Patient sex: M
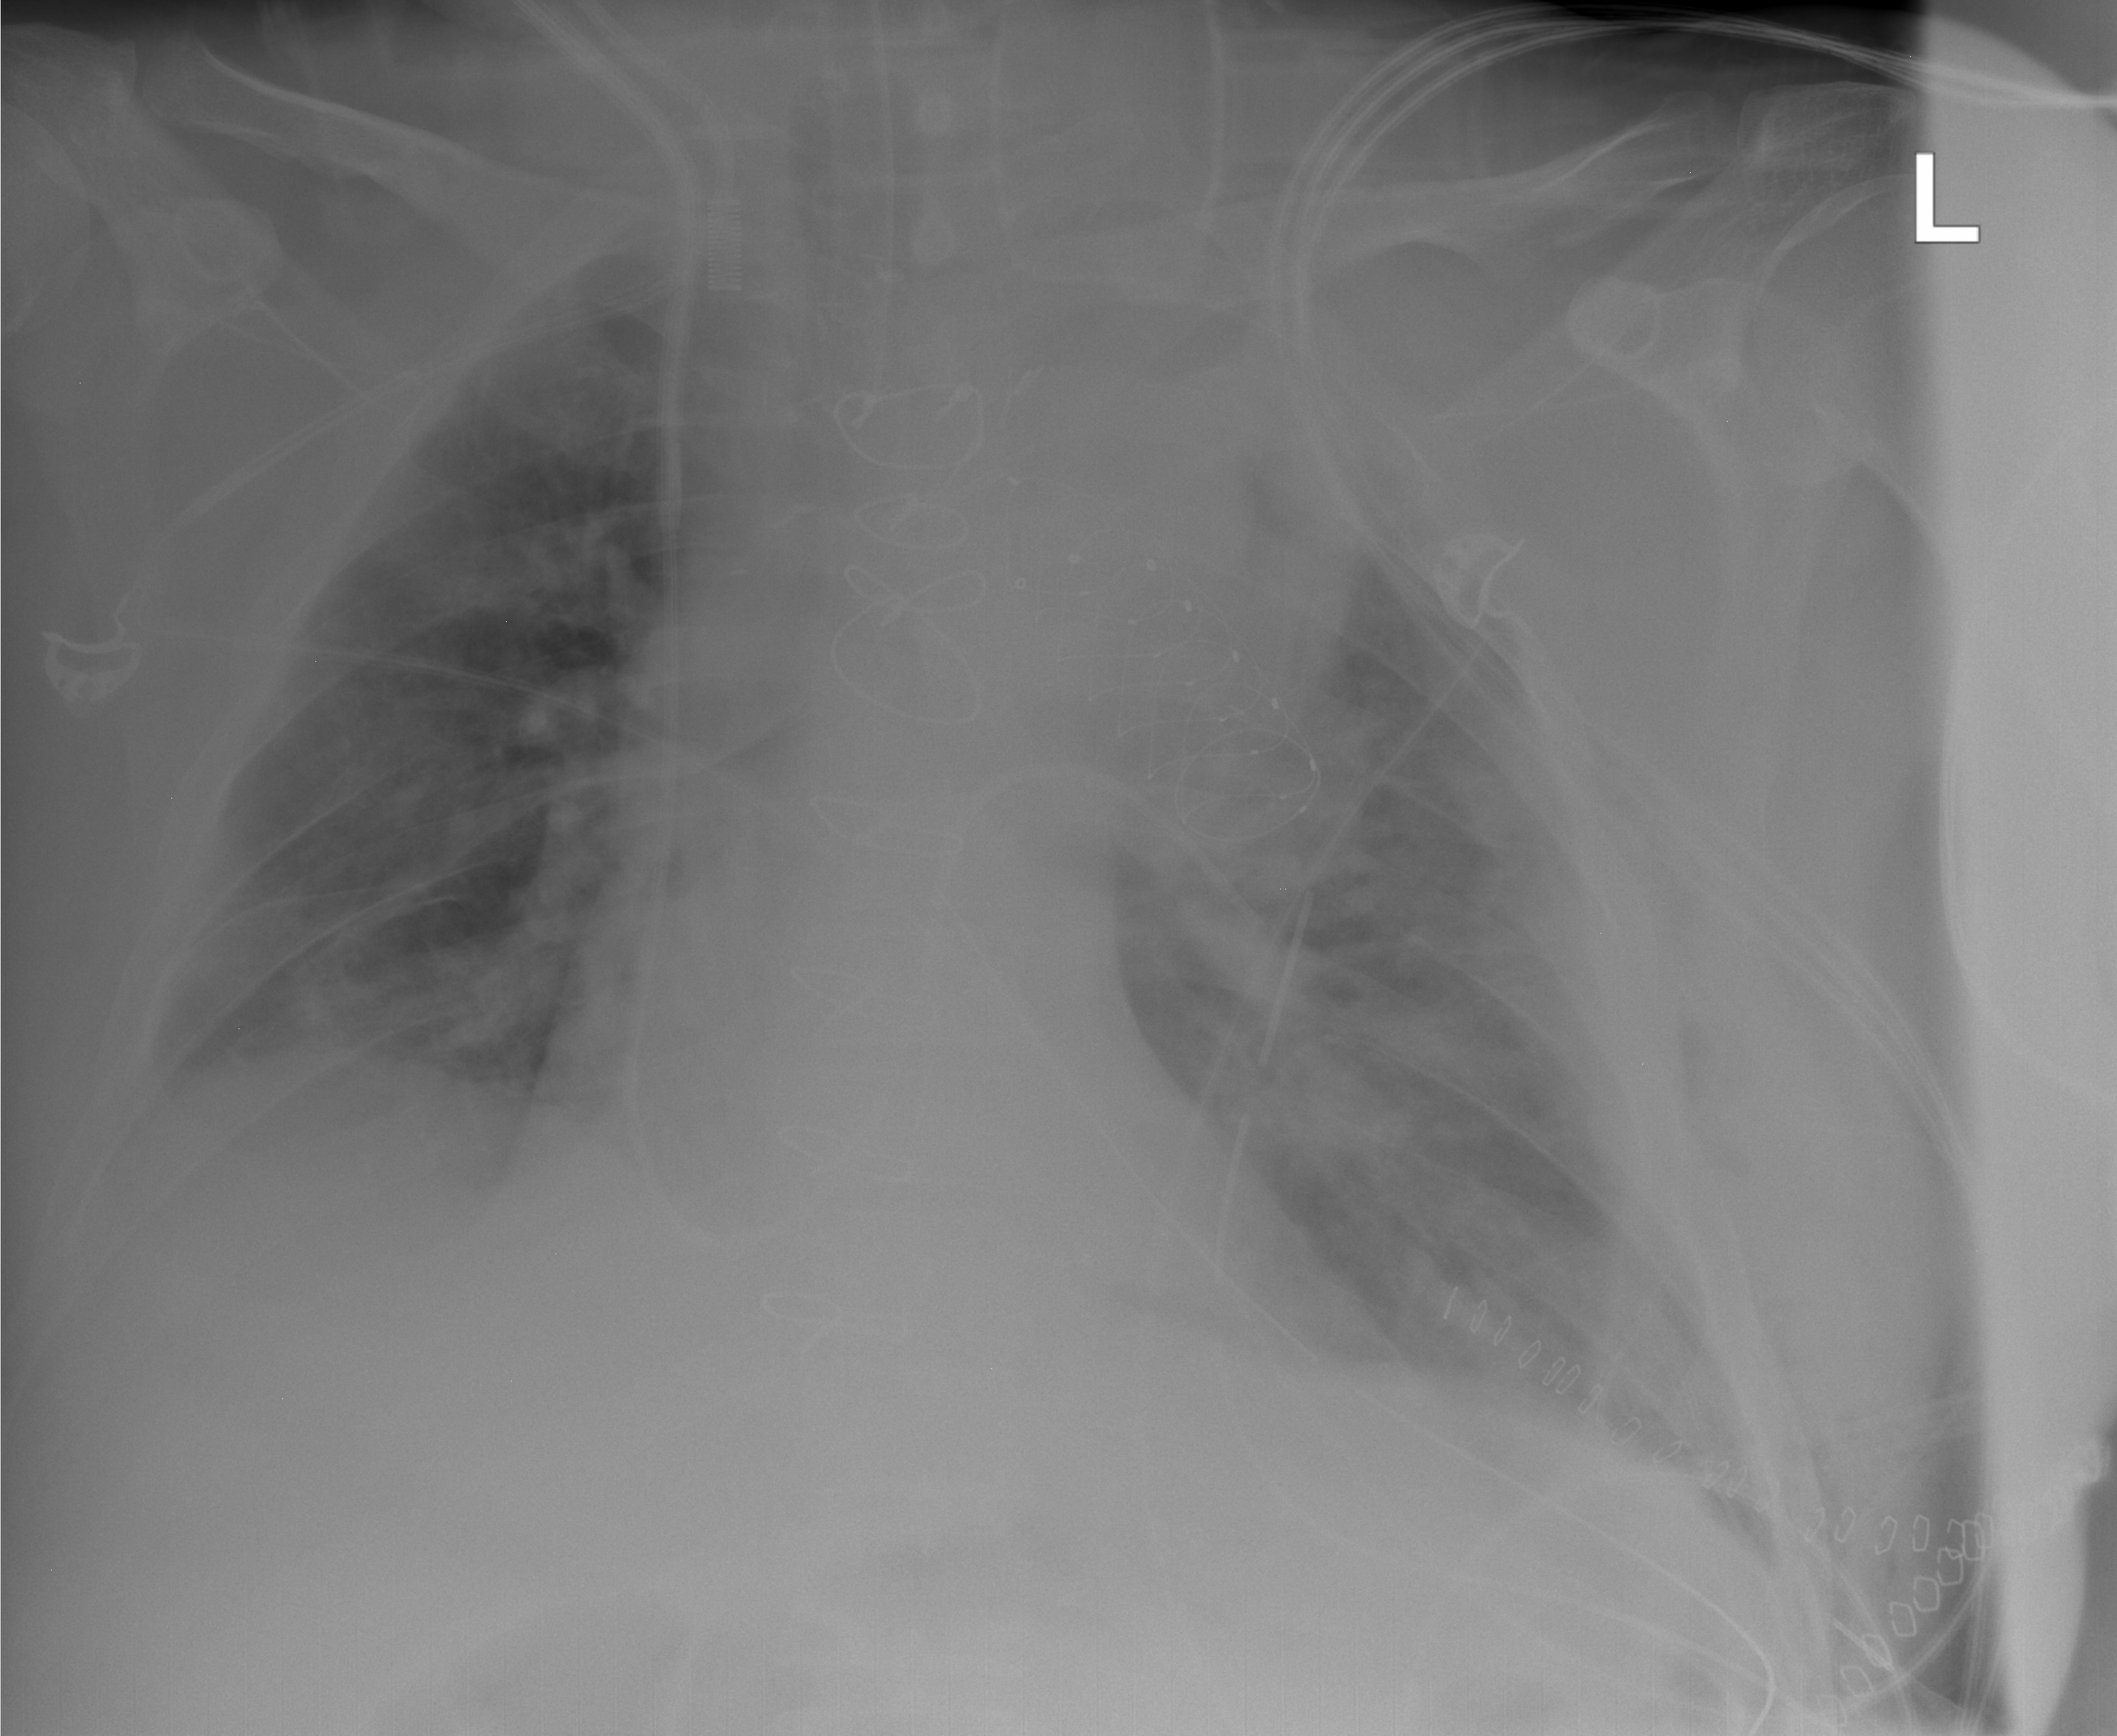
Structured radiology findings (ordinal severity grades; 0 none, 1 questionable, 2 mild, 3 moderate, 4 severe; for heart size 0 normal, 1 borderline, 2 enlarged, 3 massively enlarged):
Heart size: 1
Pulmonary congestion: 0
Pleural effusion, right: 2
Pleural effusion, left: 0
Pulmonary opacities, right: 0
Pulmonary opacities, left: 0
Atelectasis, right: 2
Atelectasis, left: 2